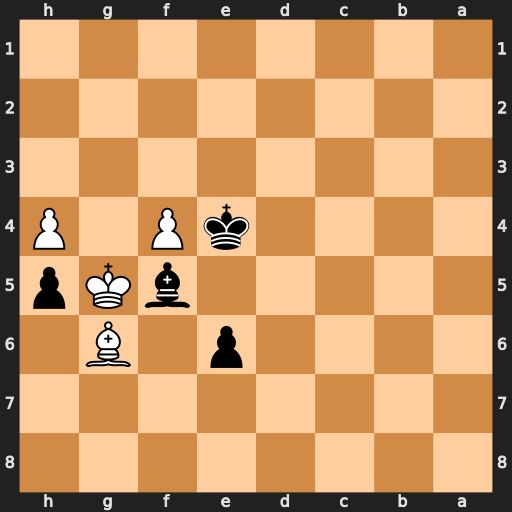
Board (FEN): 8/8/4p1B1/5bKp/4kP1P/8/8/8
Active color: b
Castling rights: -
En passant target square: -
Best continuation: Bxg6 Kxg6 Kxf4 Kxh5 Kf5 Kh6 e5 h5 e4 Kg7 e3